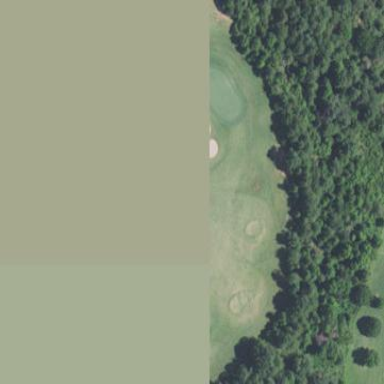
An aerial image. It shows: Golf fairway surrounded by grass.